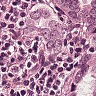
Metastatic tissue present: yes